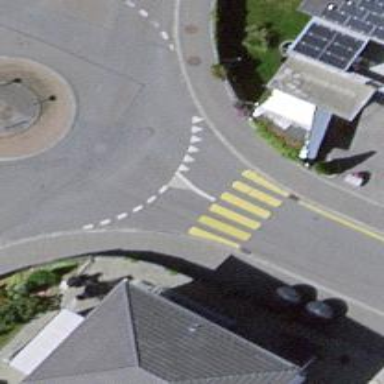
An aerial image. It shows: Marked crossing with zebra stripes on the road.